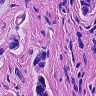
Metastatic tissue present: yes